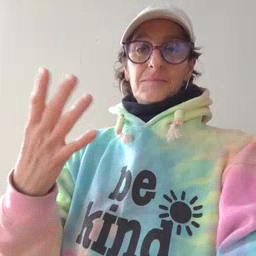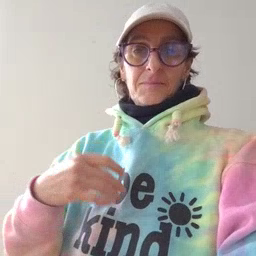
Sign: many